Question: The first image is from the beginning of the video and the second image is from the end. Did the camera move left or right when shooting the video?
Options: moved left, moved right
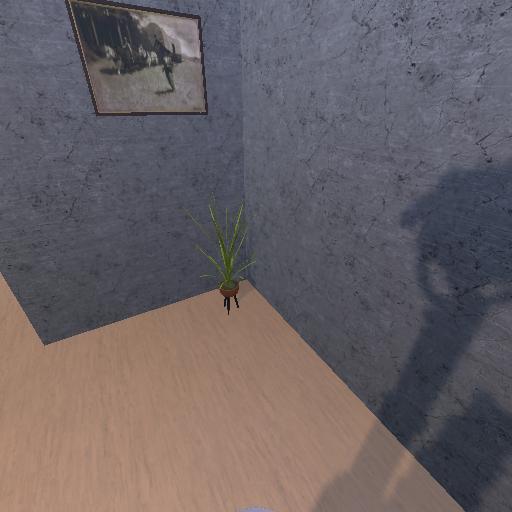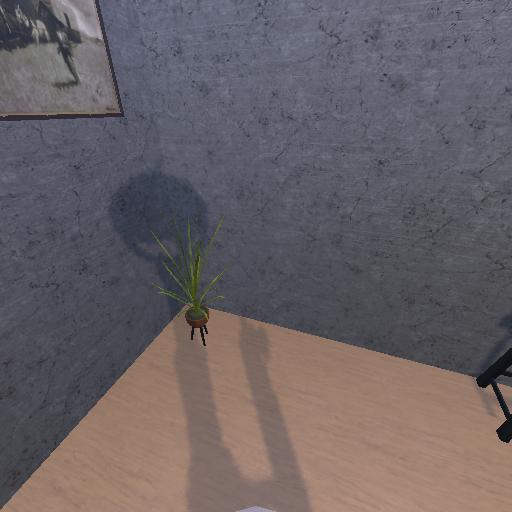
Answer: moved left